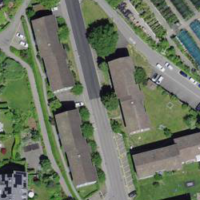
EUNIS habitat code: 54
Species observed at this site:
Cornus sanguinea